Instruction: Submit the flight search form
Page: home
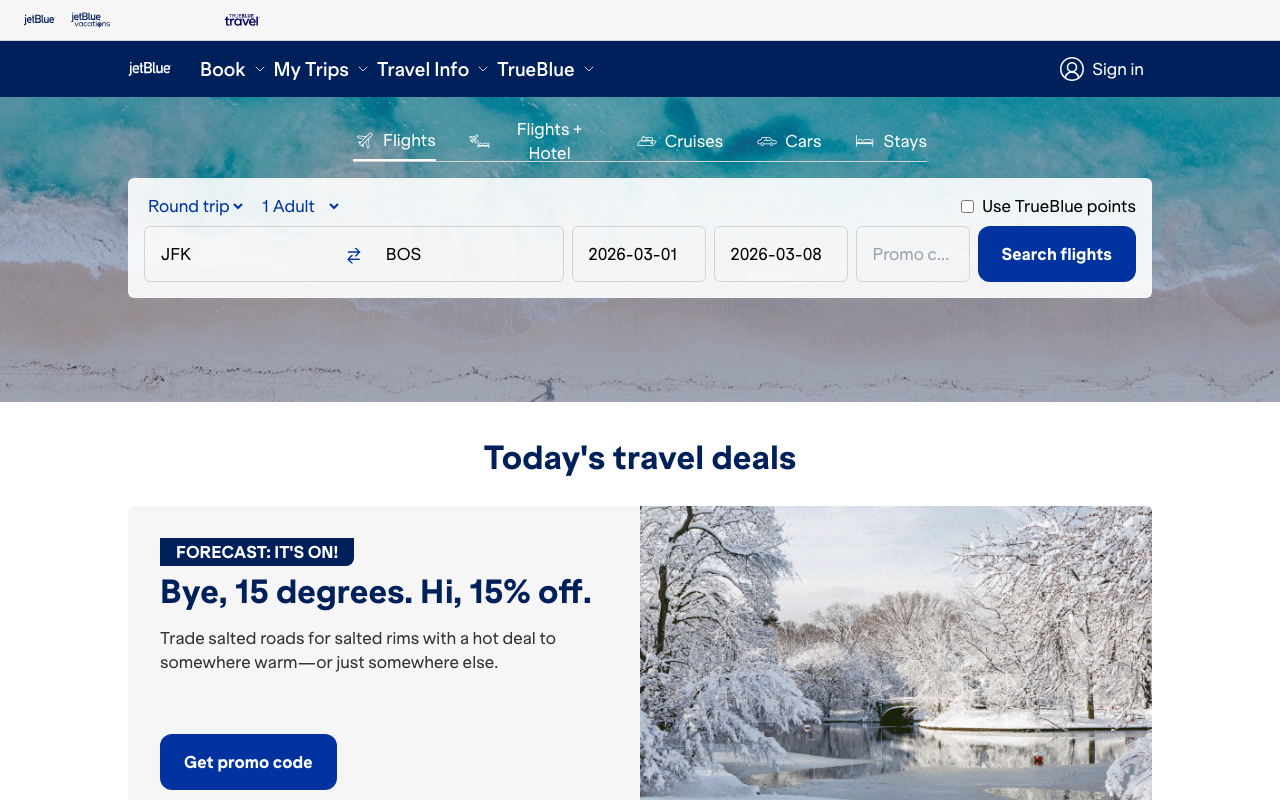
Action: click